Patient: sex M, age 42
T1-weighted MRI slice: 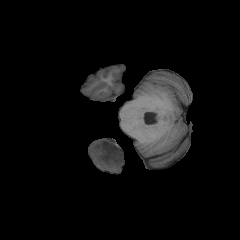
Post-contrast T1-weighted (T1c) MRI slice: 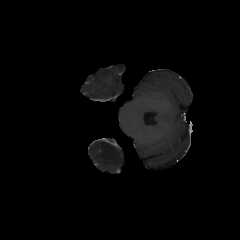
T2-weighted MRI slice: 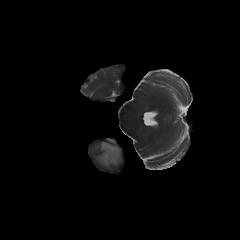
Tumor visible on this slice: yes
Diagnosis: Astrocytoma, IDH-mutant
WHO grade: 2